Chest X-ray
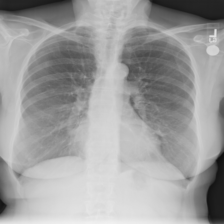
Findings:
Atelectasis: negative
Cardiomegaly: negative
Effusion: negative
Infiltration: negative
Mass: negative
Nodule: positive
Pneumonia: negative
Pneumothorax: negative
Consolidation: negative
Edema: negative
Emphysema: negative
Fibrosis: negative
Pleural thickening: negative
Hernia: negative